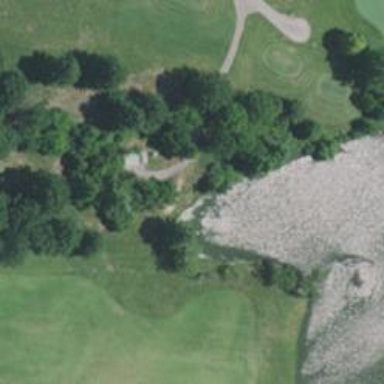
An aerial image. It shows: Service road used as golf cart path.